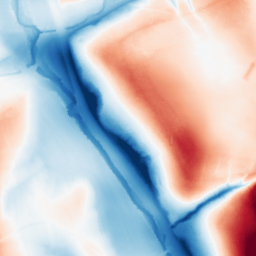
Category: classical
Decomposition family: gaussian_anisotropic
Decomposition parameters: sigma_x: 50
sigma_y: 2
Upsampling method: quadratic
Upsampling parameters: scale: 2
Upsampling scale: 2